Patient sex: F
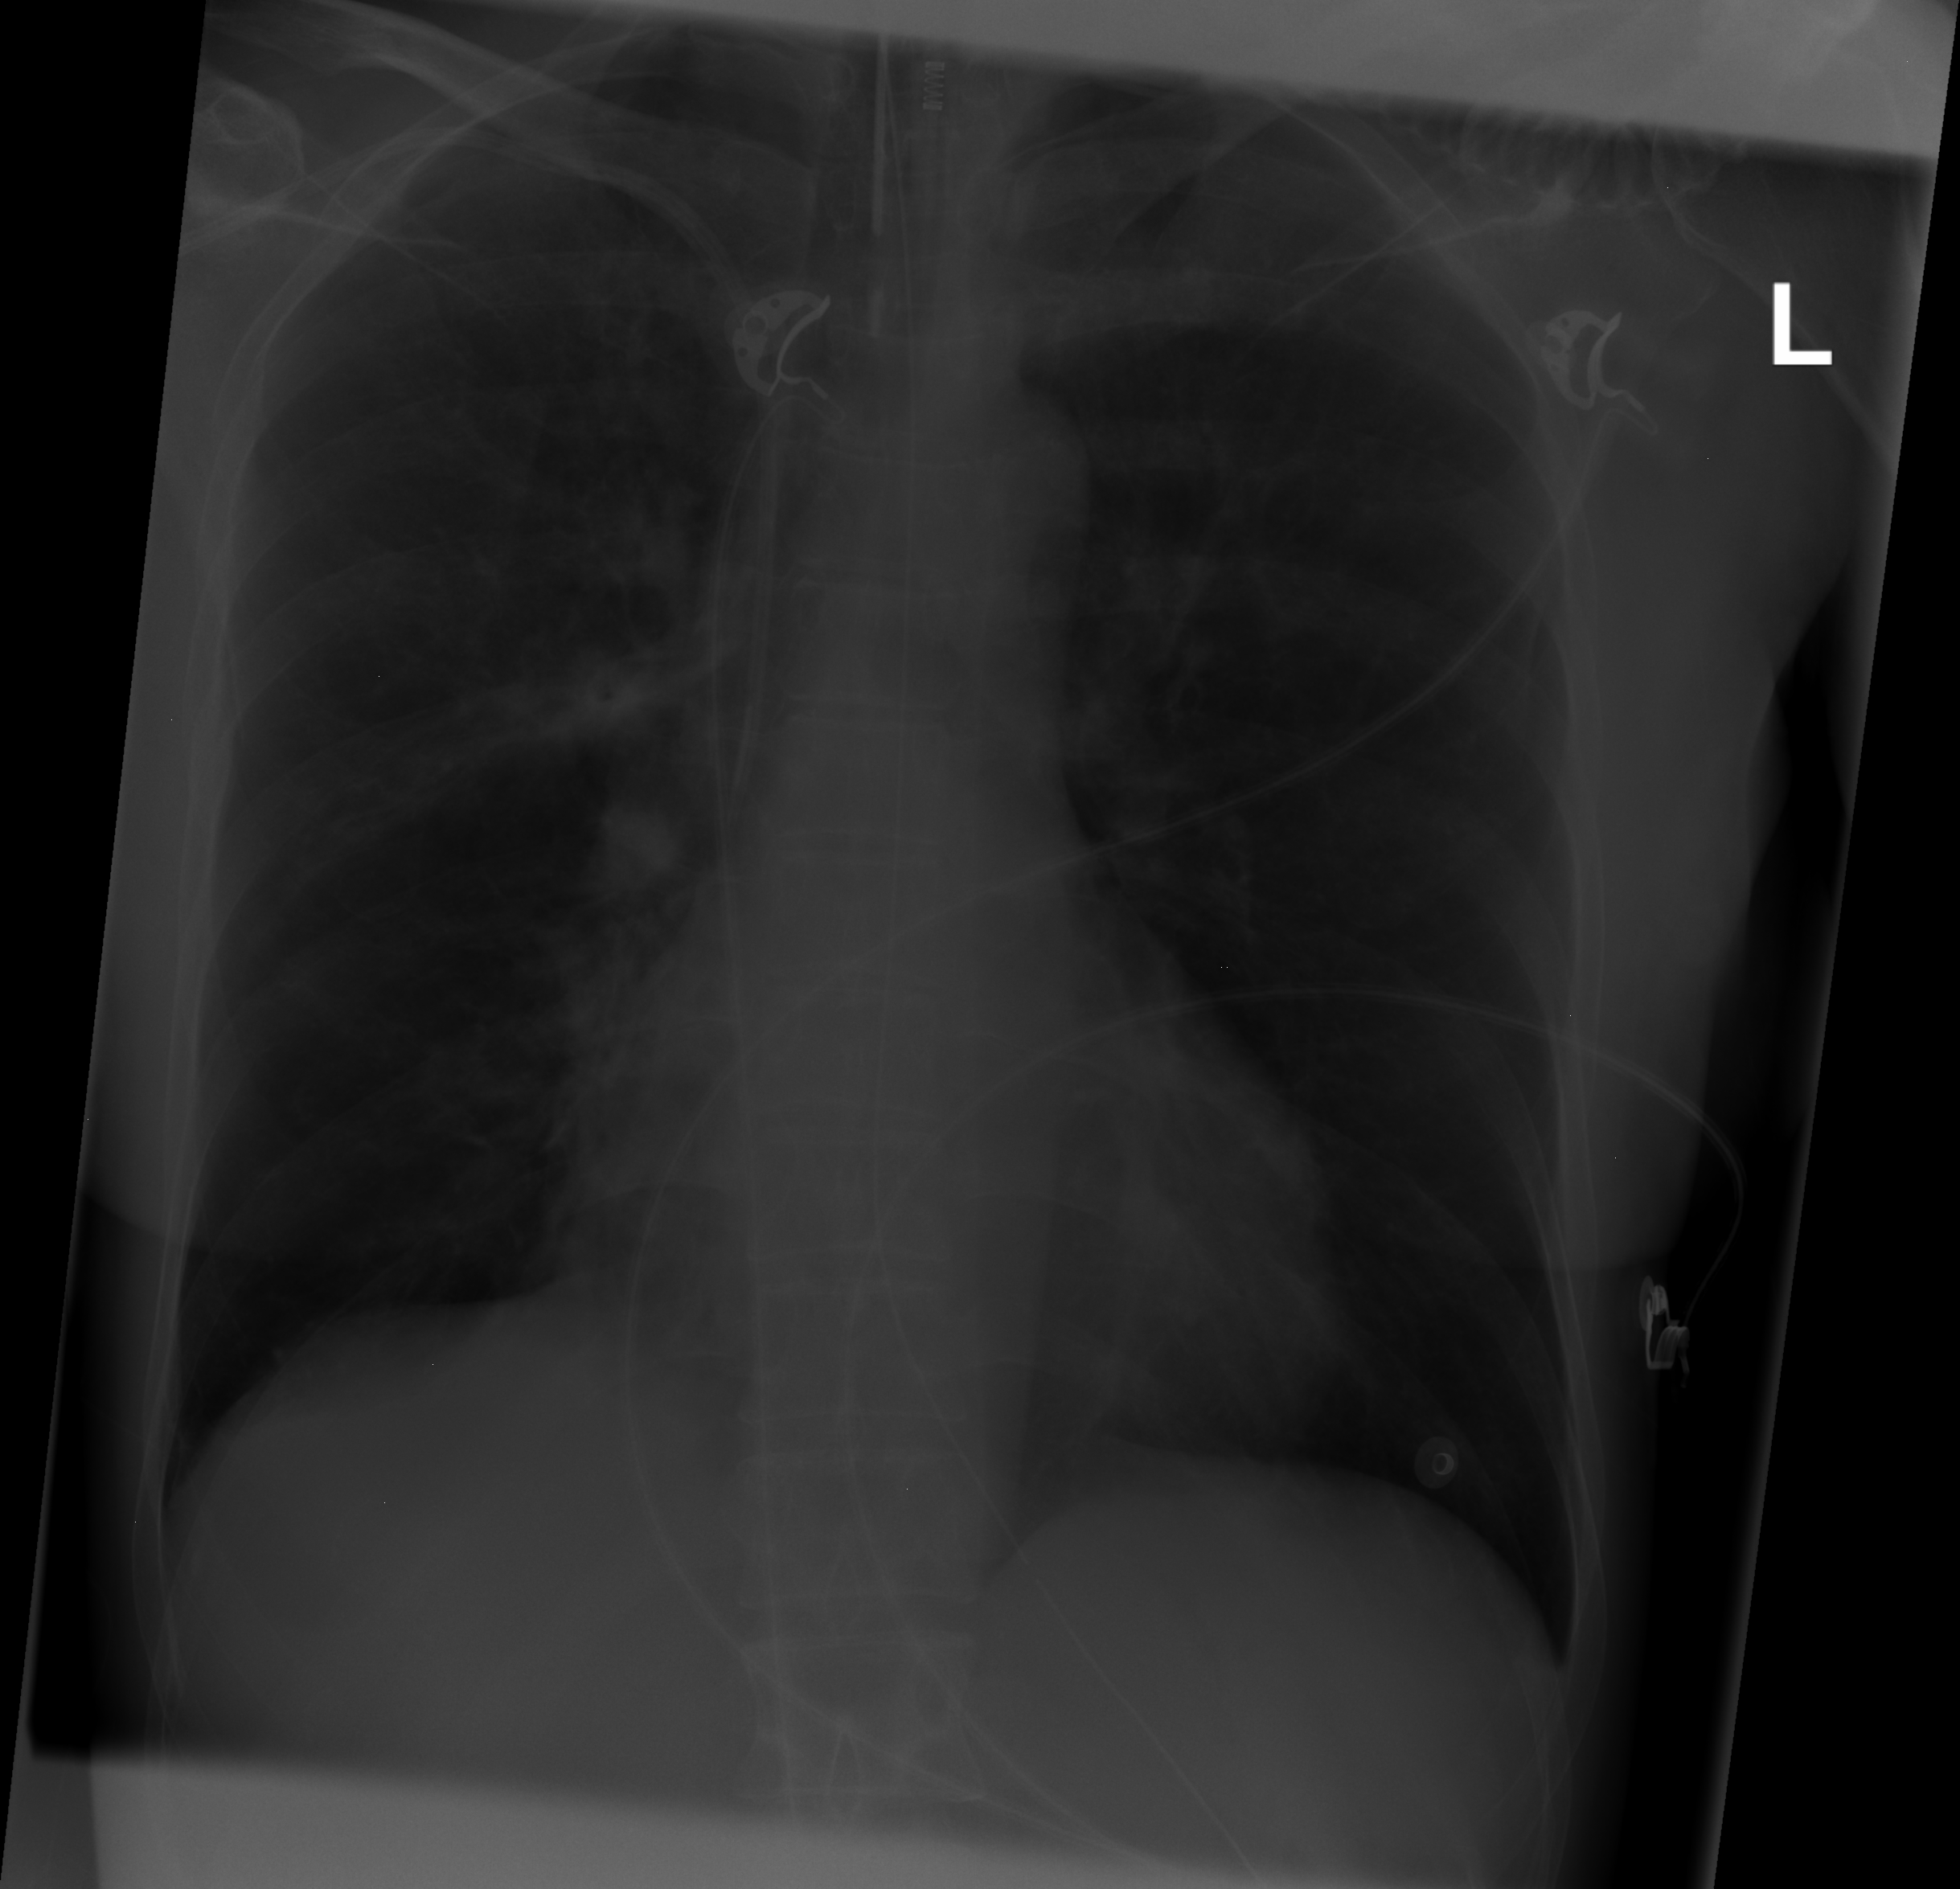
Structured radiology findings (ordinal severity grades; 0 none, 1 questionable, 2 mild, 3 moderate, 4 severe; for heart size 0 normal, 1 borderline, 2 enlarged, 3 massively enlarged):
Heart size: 0
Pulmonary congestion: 0
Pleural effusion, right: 0
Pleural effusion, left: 0
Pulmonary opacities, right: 0
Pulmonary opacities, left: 0
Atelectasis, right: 2
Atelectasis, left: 2